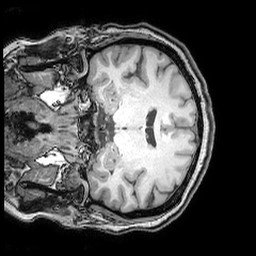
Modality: T1w
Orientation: coronal
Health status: ill
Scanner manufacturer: philips
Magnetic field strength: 3 T
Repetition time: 0.007 s
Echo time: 0.0035 s